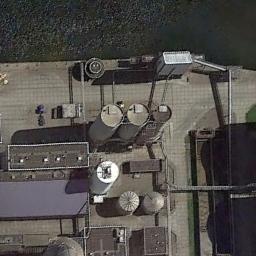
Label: storage_tank